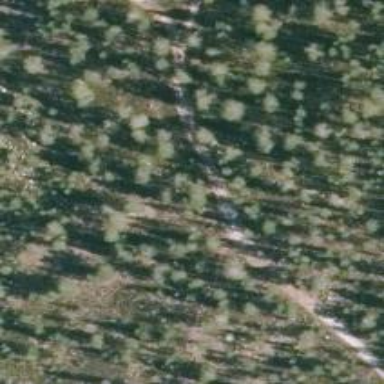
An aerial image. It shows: Intermediate Nordic path.